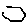
Label: hexagon